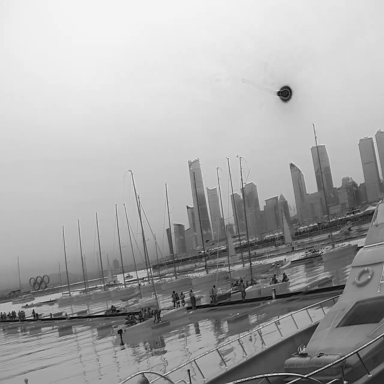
There are 12 sailboats in the infrared image.